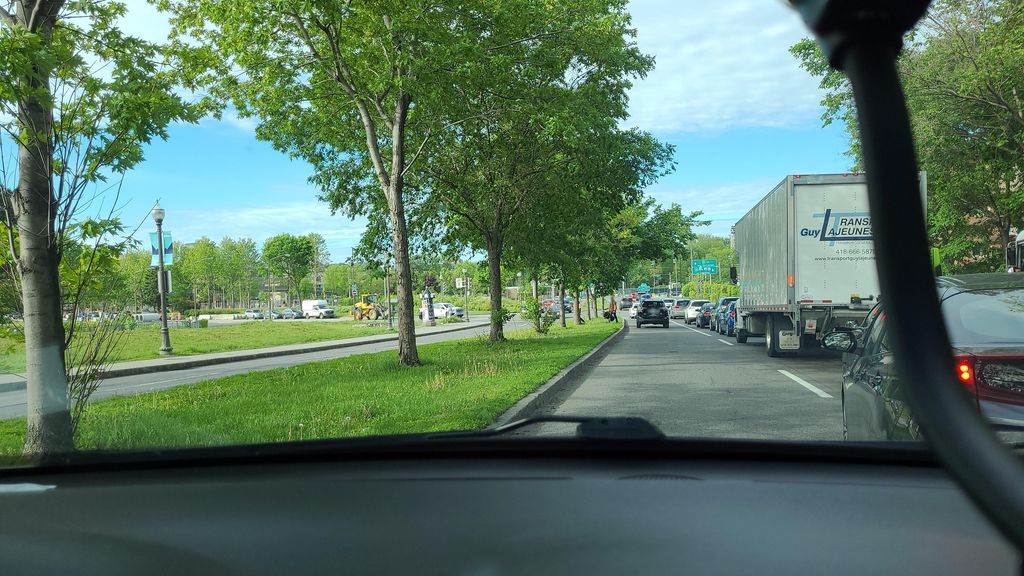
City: quebec_city